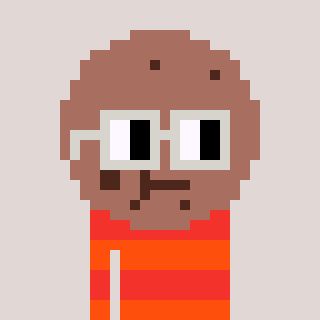
a pixel art character with square light gray glasses, a cookie-shaped head and a orange-colored body on a warm background